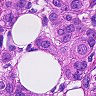
Metastatic tissue present: yes